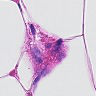
Metastatic tissue present: no